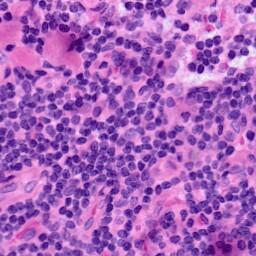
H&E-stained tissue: LymphNode